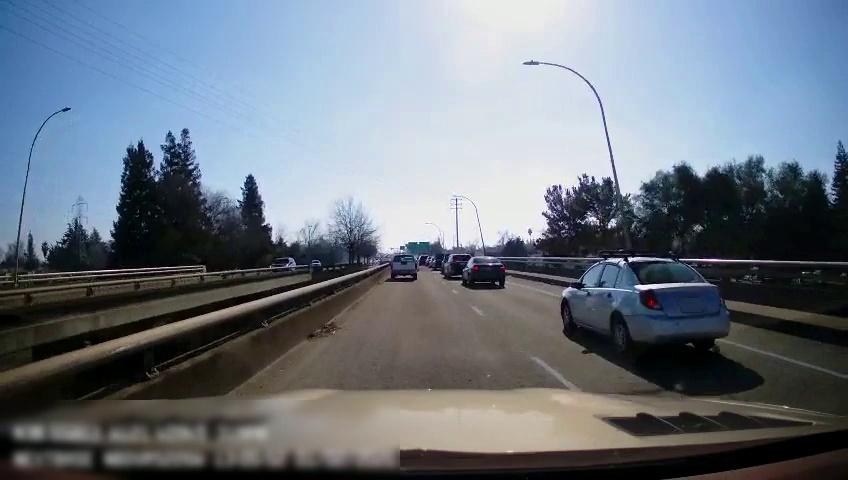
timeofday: Day
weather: Sunny
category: Drivable Space
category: Vehicles | Car
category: Vehicles | Truck
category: Vehicles | Truck
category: Vehicles | Truck
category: Vehicles | Car
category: Vehicles | Car
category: Vehicles | Car
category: Vehicles | SUV
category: Vehicles | Car
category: Vehicles | Car
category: Vehicles | SUV
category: Lanes | Alternate Lane
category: Lanes | Alternate Lane
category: Traffic | Signs
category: Traffic | Signs